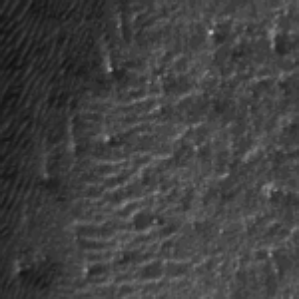
Label: frost